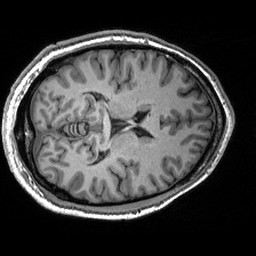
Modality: T1w
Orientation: axial
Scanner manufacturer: siemens
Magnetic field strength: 3 T
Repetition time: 2.53 s
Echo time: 0.00288 s